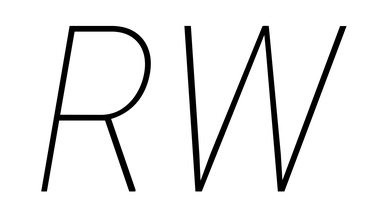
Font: Roboto-Italic_Condensed_Thin_Italic